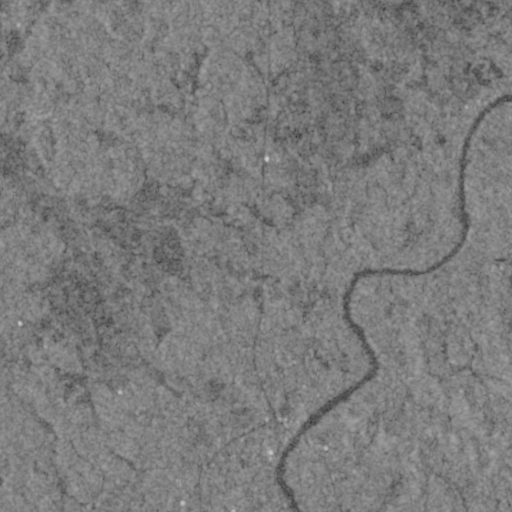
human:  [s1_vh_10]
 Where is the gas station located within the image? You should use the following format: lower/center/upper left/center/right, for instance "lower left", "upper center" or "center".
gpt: The gas station is located in the lower center of the image.
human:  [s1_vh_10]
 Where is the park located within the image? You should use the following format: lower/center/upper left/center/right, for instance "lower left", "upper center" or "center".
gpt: The park is located in the lower center of the image.
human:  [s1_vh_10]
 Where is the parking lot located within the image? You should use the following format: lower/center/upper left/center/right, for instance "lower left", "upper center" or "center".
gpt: The parking lot is located in the lower center of the image.
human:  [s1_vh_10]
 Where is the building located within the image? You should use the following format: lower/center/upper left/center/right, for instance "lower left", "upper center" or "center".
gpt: There is no building in the image.

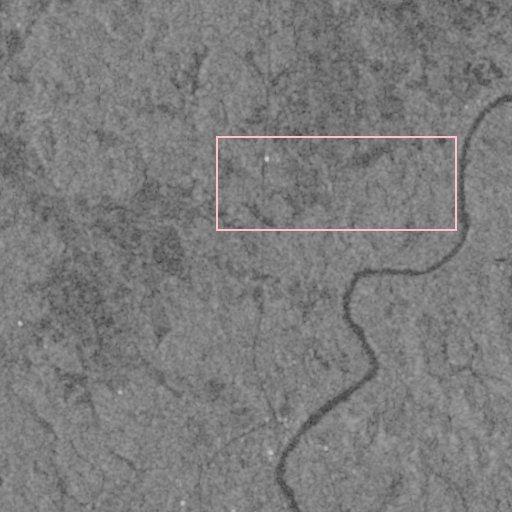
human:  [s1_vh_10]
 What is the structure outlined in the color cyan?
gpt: There is no cyan outline.
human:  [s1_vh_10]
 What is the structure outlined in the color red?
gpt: There is no structure outlined in red.